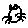
Label: cat